Interaction volume radius: 10 \u00c5
Interaction volume height: 25 \u00c5
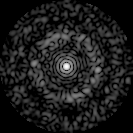
Disorder parameter: 0.8455